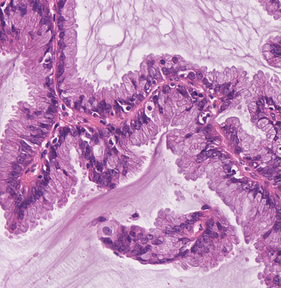
Tumor epithelial tissue: yes
Tumor-associated stroma tissue: yes
Normal tissue: no